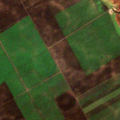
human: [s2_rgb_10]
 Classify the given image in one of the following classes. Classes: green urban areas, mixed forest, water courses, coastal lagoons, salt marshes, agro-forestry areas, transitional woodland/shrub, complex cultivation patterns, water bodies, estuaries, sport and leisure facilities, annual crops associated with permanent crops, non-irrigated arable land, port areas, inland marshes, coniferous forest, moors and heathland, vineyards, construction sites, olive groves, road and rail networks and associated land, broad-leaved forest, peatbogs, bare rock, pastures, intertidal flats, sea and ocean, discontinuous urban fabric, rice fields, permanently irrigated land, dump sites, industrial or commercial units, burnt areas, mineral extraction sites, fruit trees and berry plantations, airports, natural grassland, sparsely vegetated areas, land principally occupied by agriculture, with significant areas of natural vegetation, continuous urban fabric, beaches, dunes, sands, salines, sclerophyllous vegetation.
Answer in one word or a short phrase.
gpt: non-irrigated arable land, inland marshes